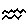
Label: zigzag